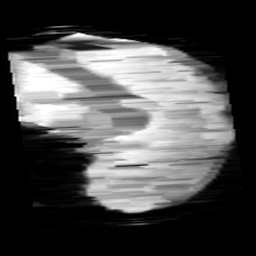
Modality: minIP
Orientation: sagittal
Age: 10
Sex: male
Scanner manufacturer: siemens
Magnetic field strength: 3 T
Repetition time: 0.027 s
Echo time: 0.02 s